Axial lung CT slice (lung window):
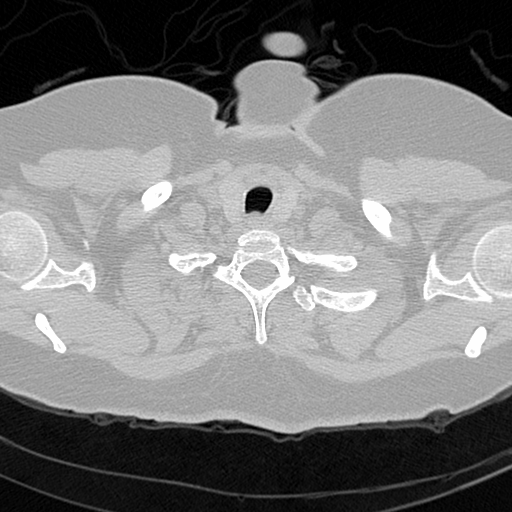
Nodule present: no